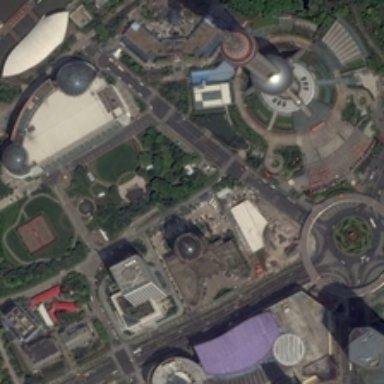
A commercial which is studded with several trees is near the the oriental pearl tv tower .